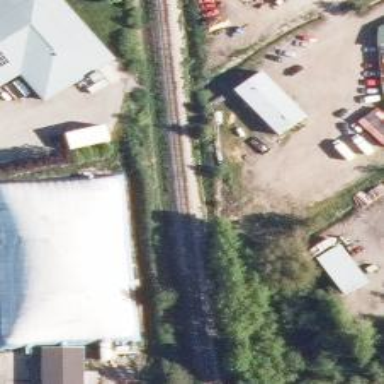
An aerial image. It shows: Railway with one track classified as B1.